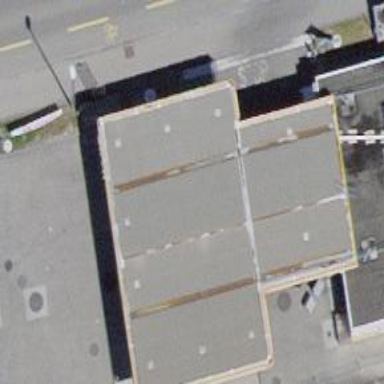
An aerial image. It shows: Fuel station.